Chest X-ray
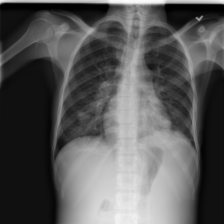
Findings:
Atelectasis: negative
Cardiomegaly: negative
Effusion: negative
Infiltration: positive
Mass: negative
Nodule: negative
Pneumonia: negative
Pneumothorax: negative
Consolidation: negative
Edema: negative
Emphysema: negative
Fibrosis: negative
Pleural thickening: negative
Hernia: negative